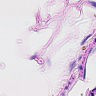
Metastatic tissue present: no